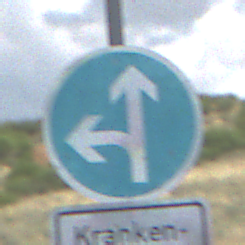
Verkehrszeichen: VorgeschriebeneFahrtrichtungGeradeausOderLinks
Zusatzzeichen unten: BesondereFahrzeugeUndTransportgueter4
Umgebung: Outdoor, Nature
Tageszeit: Midday
Wetter: PartlyCloudy
Licht: Natural
Jahreszeit: NotSpecified
Kontrast: HighContrast